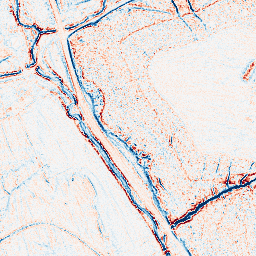
Category: edge_preserving
Decomposition family: anisotropic_diffusion
Decomposition parameters: iterations: 5
kappa: 50
gamma: 0.15
Upsampling method: lanczos
Upsampling parameters: scale: 2
Upsampling scale: 2